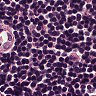
Metastatic tissue present: no